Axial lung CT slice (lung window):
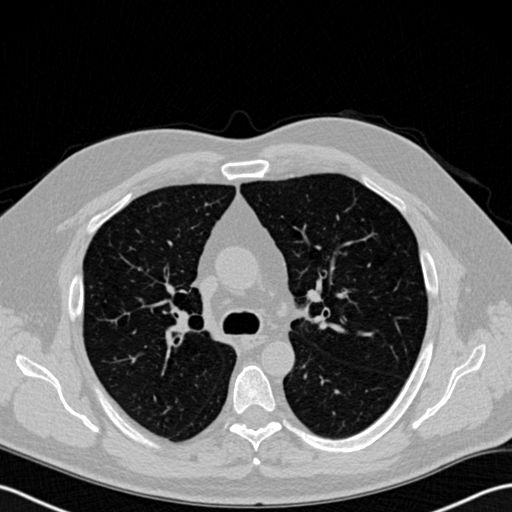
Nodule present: no